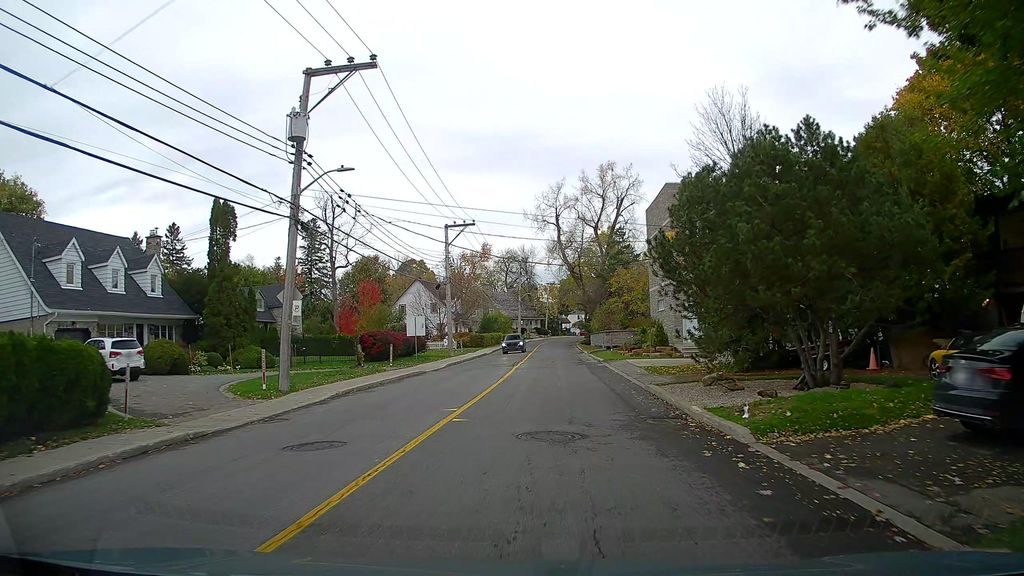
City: montreal